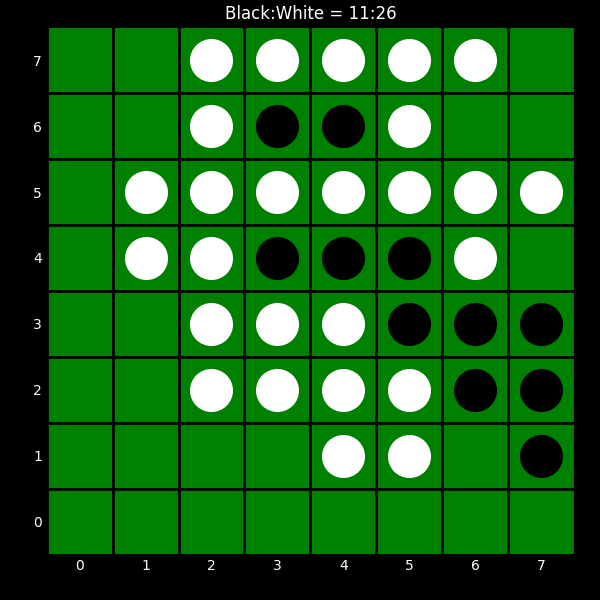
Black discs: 11
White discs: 26